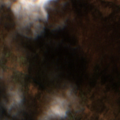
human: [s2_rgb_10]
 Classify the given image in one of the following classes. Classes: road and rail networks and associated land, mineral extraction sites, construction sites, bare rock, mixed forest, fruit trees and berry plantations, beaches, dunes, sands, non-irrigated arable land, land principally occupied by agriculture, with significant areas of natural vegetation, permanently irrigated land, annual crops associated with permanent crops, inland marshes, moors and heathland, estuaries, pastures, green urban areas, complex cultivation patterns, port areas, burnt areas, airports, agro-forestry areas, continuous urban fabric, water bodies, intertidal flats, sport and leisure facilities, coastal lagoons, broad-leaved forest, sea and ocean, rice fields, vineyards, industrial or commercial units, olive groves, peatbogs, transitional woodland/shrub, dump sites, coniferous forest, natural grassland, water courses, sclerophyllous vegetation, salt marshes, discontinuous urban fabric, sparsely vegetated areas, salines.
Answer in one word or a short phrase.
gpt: coniferous forest, natural grassland, moors and heathland, peatbogs